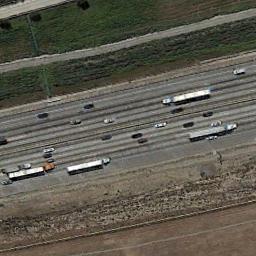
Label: freeway